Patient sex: M
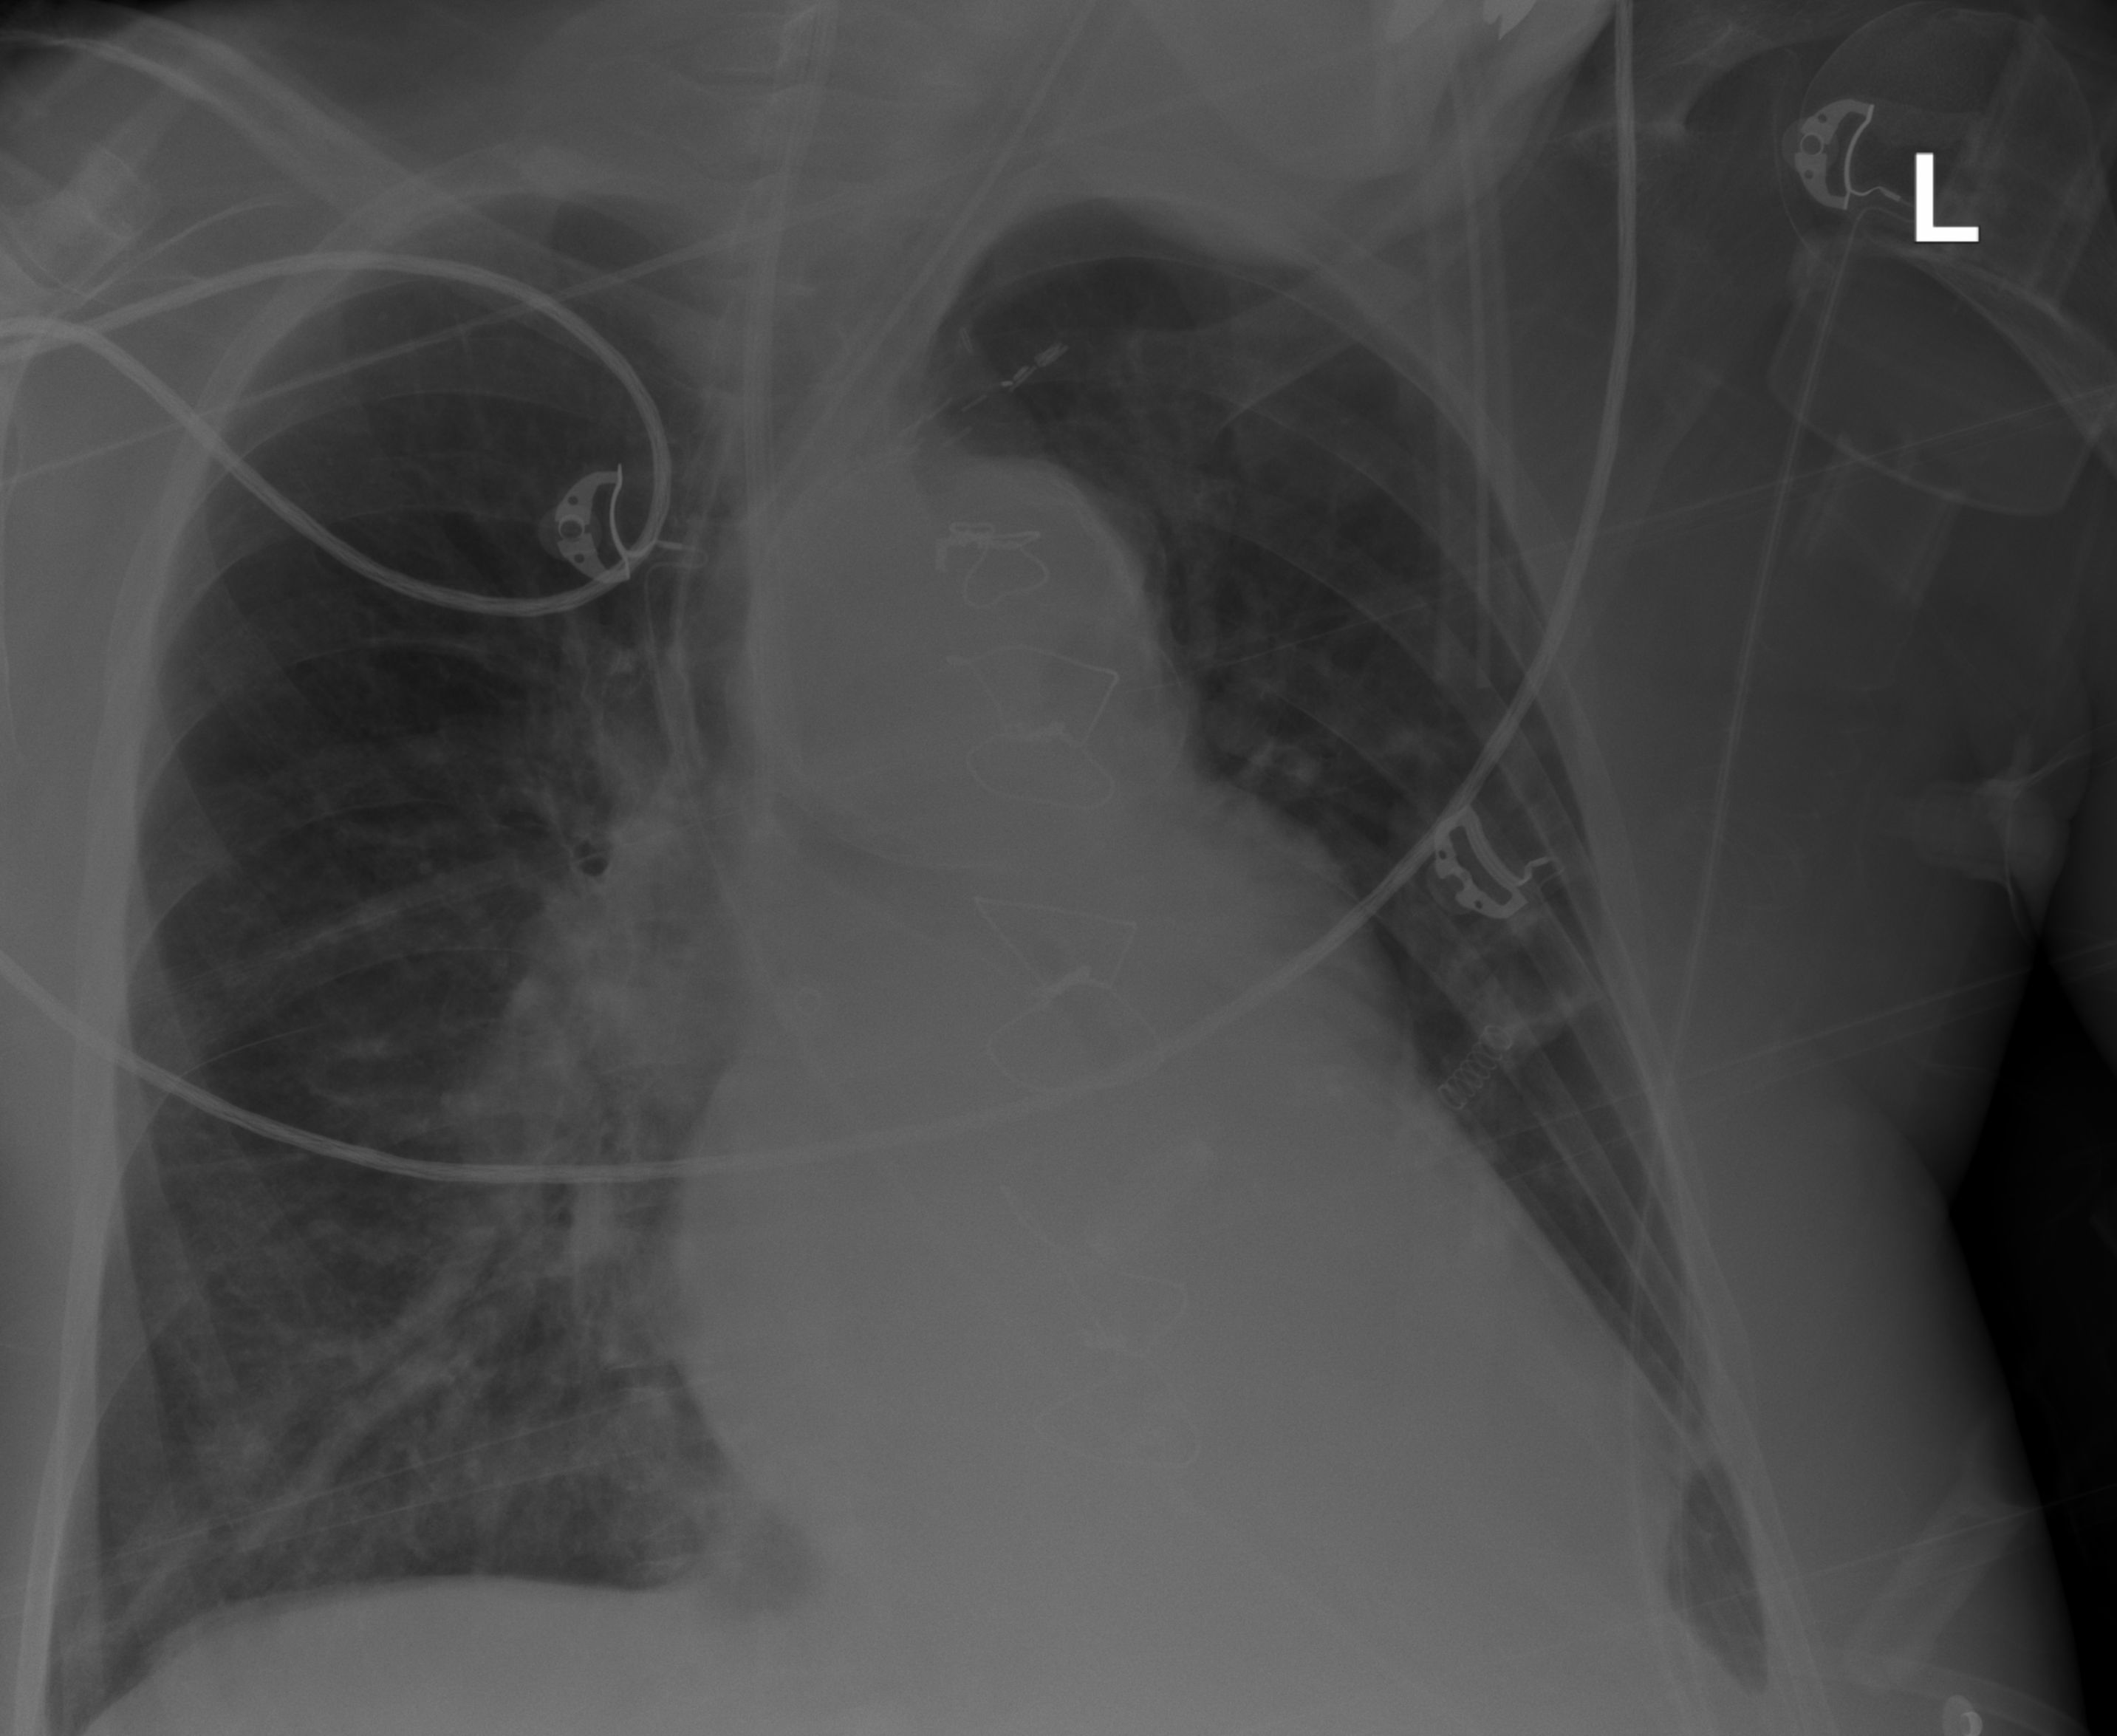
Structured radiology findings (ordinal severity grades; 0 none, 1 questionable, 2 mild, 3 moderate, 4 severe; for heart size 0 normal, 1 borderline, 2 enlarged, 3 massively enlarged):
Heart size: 2
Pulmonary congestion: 2
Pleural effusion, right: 0
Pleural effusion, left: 2
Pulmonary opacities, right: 2
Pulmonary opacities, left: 0
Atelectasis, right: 0
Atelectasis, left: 2